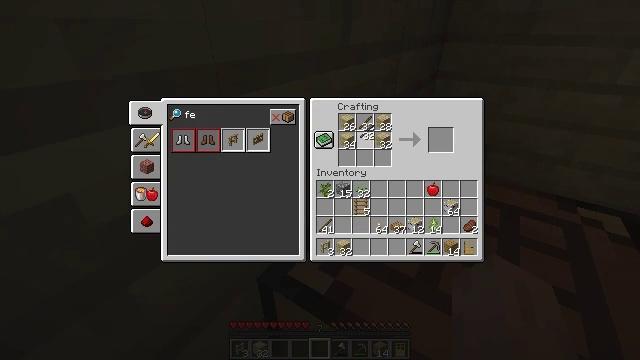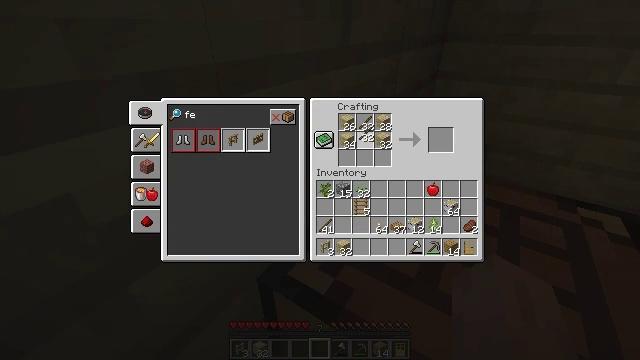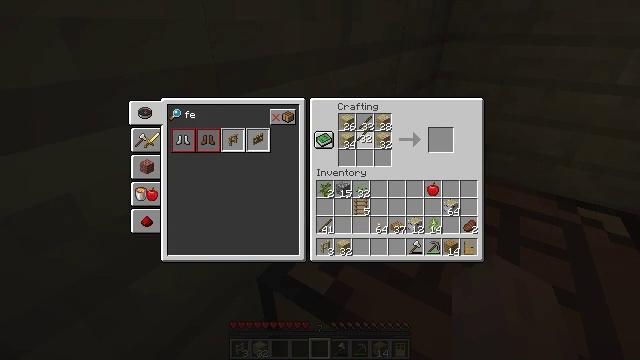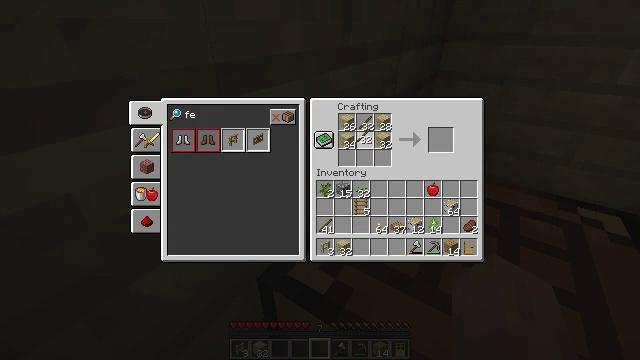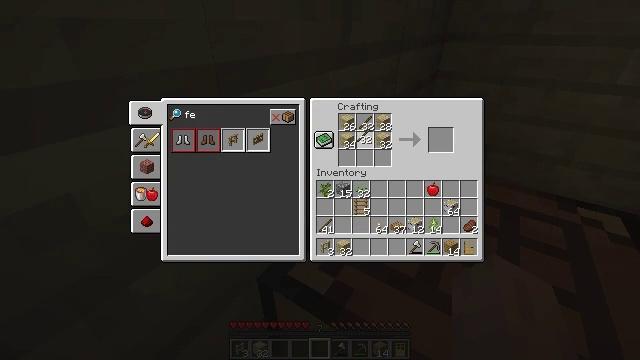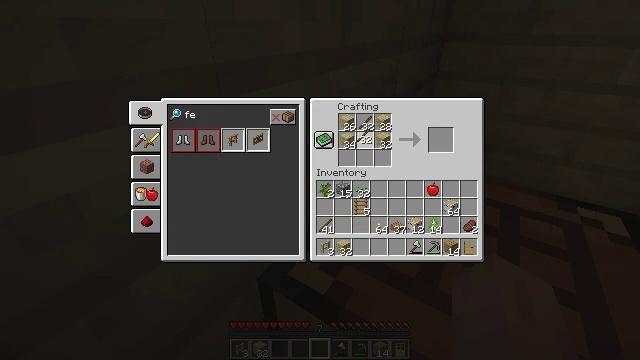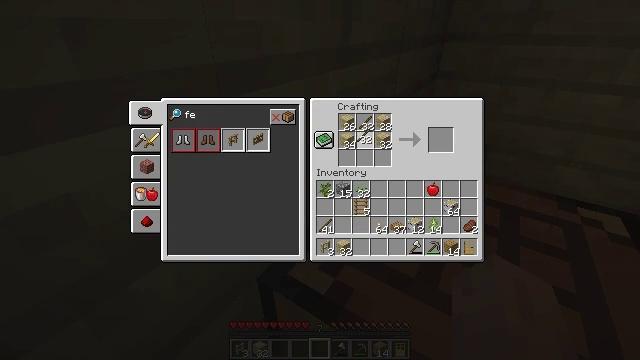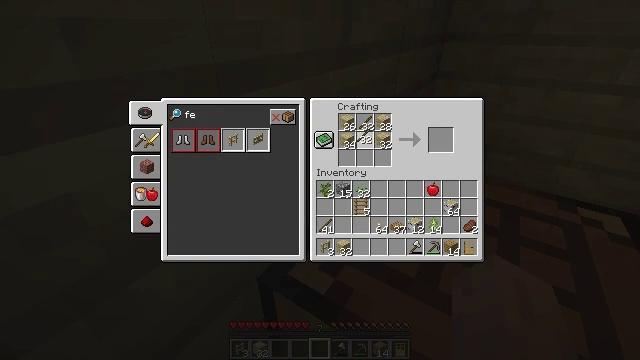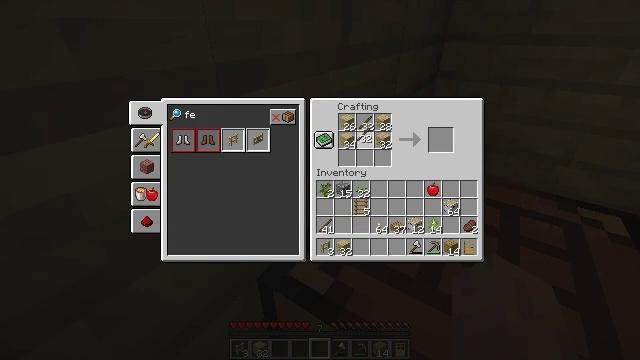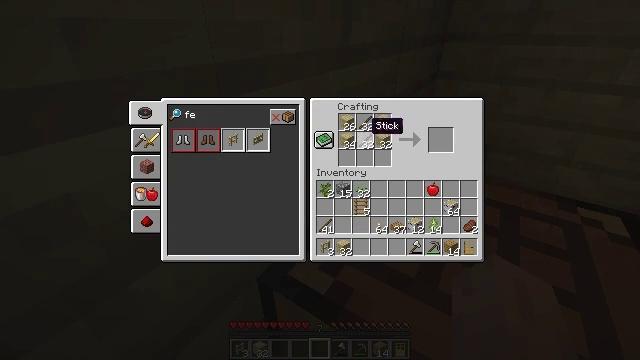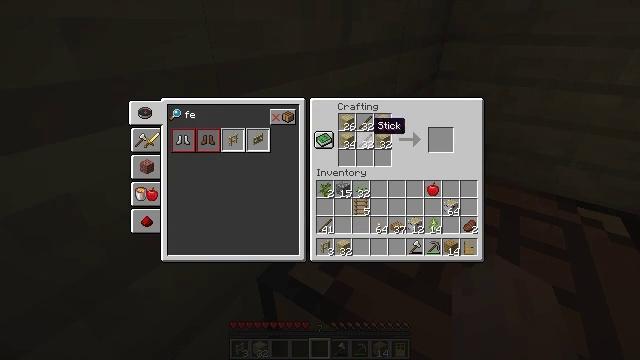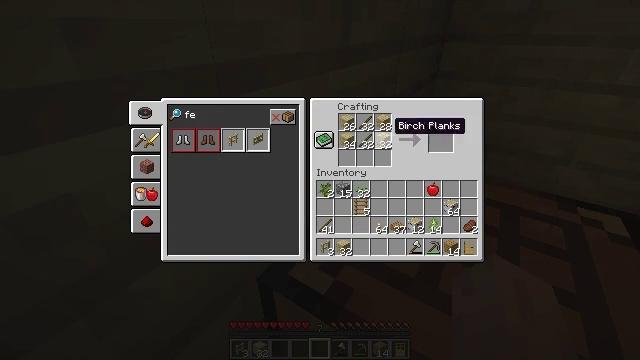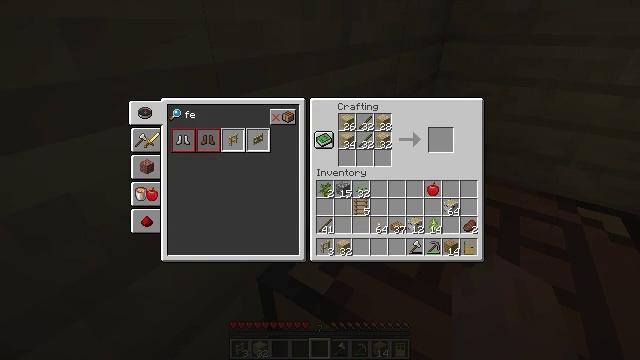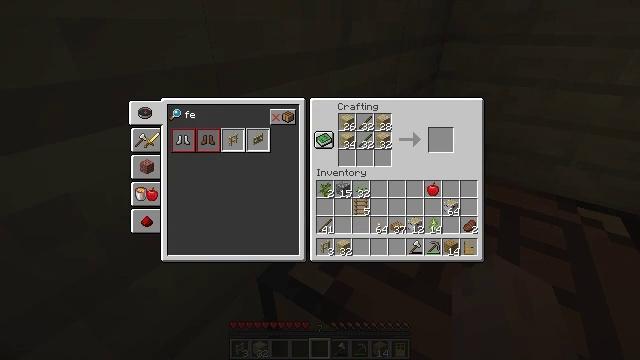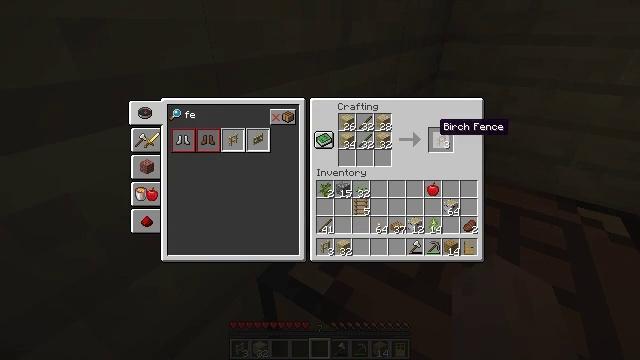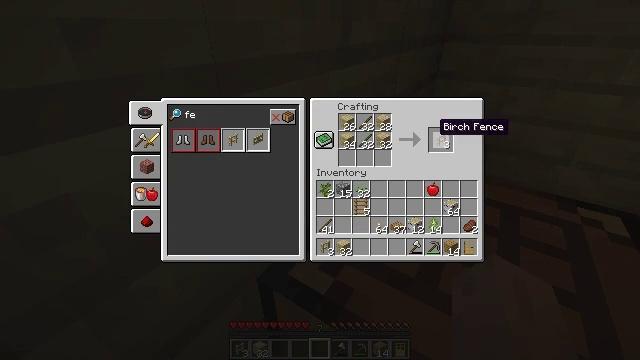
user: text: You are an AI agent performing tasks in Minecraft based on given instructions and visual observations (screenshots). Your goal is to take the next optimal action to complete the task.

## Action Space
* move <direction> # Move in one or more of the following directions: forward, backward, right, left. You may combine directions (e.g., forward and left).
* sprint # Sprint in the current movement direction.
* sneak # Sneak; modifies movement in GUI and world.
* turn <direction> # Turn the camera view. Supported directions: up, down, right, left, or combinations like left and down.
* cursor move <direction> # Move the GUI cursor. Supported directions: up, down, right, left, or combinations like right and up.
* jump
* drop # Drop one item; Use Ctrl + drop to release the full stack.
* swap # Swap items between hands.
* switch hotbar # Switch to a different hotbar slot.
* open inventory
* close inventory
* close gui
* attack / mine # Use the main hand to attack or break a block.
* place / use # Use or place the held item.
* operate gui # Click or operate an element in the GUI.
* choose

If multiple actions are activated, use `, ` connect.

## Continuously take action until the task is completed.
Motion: motion action
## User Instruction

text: Open the crafting table and make a birch fence.
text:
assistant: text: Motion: no_op
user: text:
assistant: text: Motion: no_op
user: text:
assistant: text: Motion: no_op
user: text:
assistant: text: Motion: no_op
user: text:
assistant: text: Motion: no_op
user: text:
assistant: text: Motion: operate gui
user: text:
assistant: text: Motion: operate gui
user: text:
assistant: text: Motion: operate gui
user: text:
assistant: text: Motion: no_op
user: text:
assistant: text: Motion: no_op
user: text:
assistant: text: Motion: cursor move right
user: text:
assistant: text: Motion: cursor move right
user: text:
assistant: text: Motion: cursor move right
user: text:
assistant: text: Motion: cursor move right
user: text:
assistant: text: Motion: no_op
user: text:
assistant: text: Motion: no_op
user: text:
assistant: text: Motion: no_op
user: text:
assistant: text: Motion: no_op
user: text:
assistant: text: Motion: no_op
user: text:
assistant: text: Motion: no_op
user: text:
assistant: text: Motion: no_op
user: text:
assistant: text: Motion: no_op
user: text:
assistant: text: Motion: operate gui
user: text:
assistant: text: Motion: operate gui
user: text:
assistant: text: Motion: no_op
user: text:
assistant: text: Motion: operate gui
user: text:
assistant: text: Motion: operate gui
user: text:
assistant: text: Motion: operate gui
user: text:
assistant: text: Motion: no_op
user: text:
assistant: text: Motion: operate gui